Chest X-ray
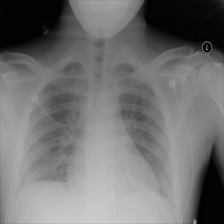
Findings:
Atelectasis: negative
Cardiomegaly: negative
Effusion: negative
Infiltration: negative
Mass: negative
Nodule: negative
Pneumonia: negative
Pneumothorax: negative
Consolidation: negative
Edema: positive
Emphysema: negative
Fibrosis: negative
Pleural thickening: negative
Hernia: negative